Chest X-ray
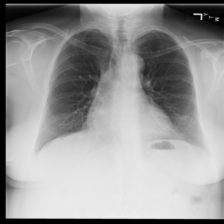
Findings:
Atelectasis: negative
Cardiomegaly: negative
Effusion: negative
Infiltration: negative
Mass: negative
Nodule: negative
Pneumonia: negative
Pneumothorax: negative
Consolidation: negative
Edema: negative
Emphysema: negative
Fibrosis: negative
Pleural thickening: negative
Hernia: negative